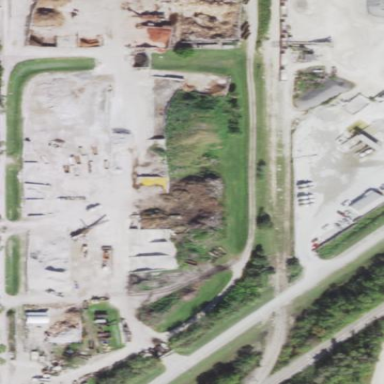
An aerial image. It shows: Scrap yard located in industrial area.